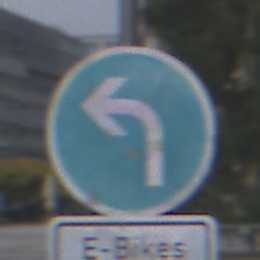
Verkehrszeichen: VorgeschriebeneFahrtrichtungLinks
Zusatzzeichen unten: BesondereFahrzeugeUndTransportgueter13
Umgebung: Outdoor, Urban
Tageszeit: Midday
Wetter: Overcast
Licht: Natural
Jahreszeit: NotSpecified
Kontrast: LowContrast